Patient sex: M
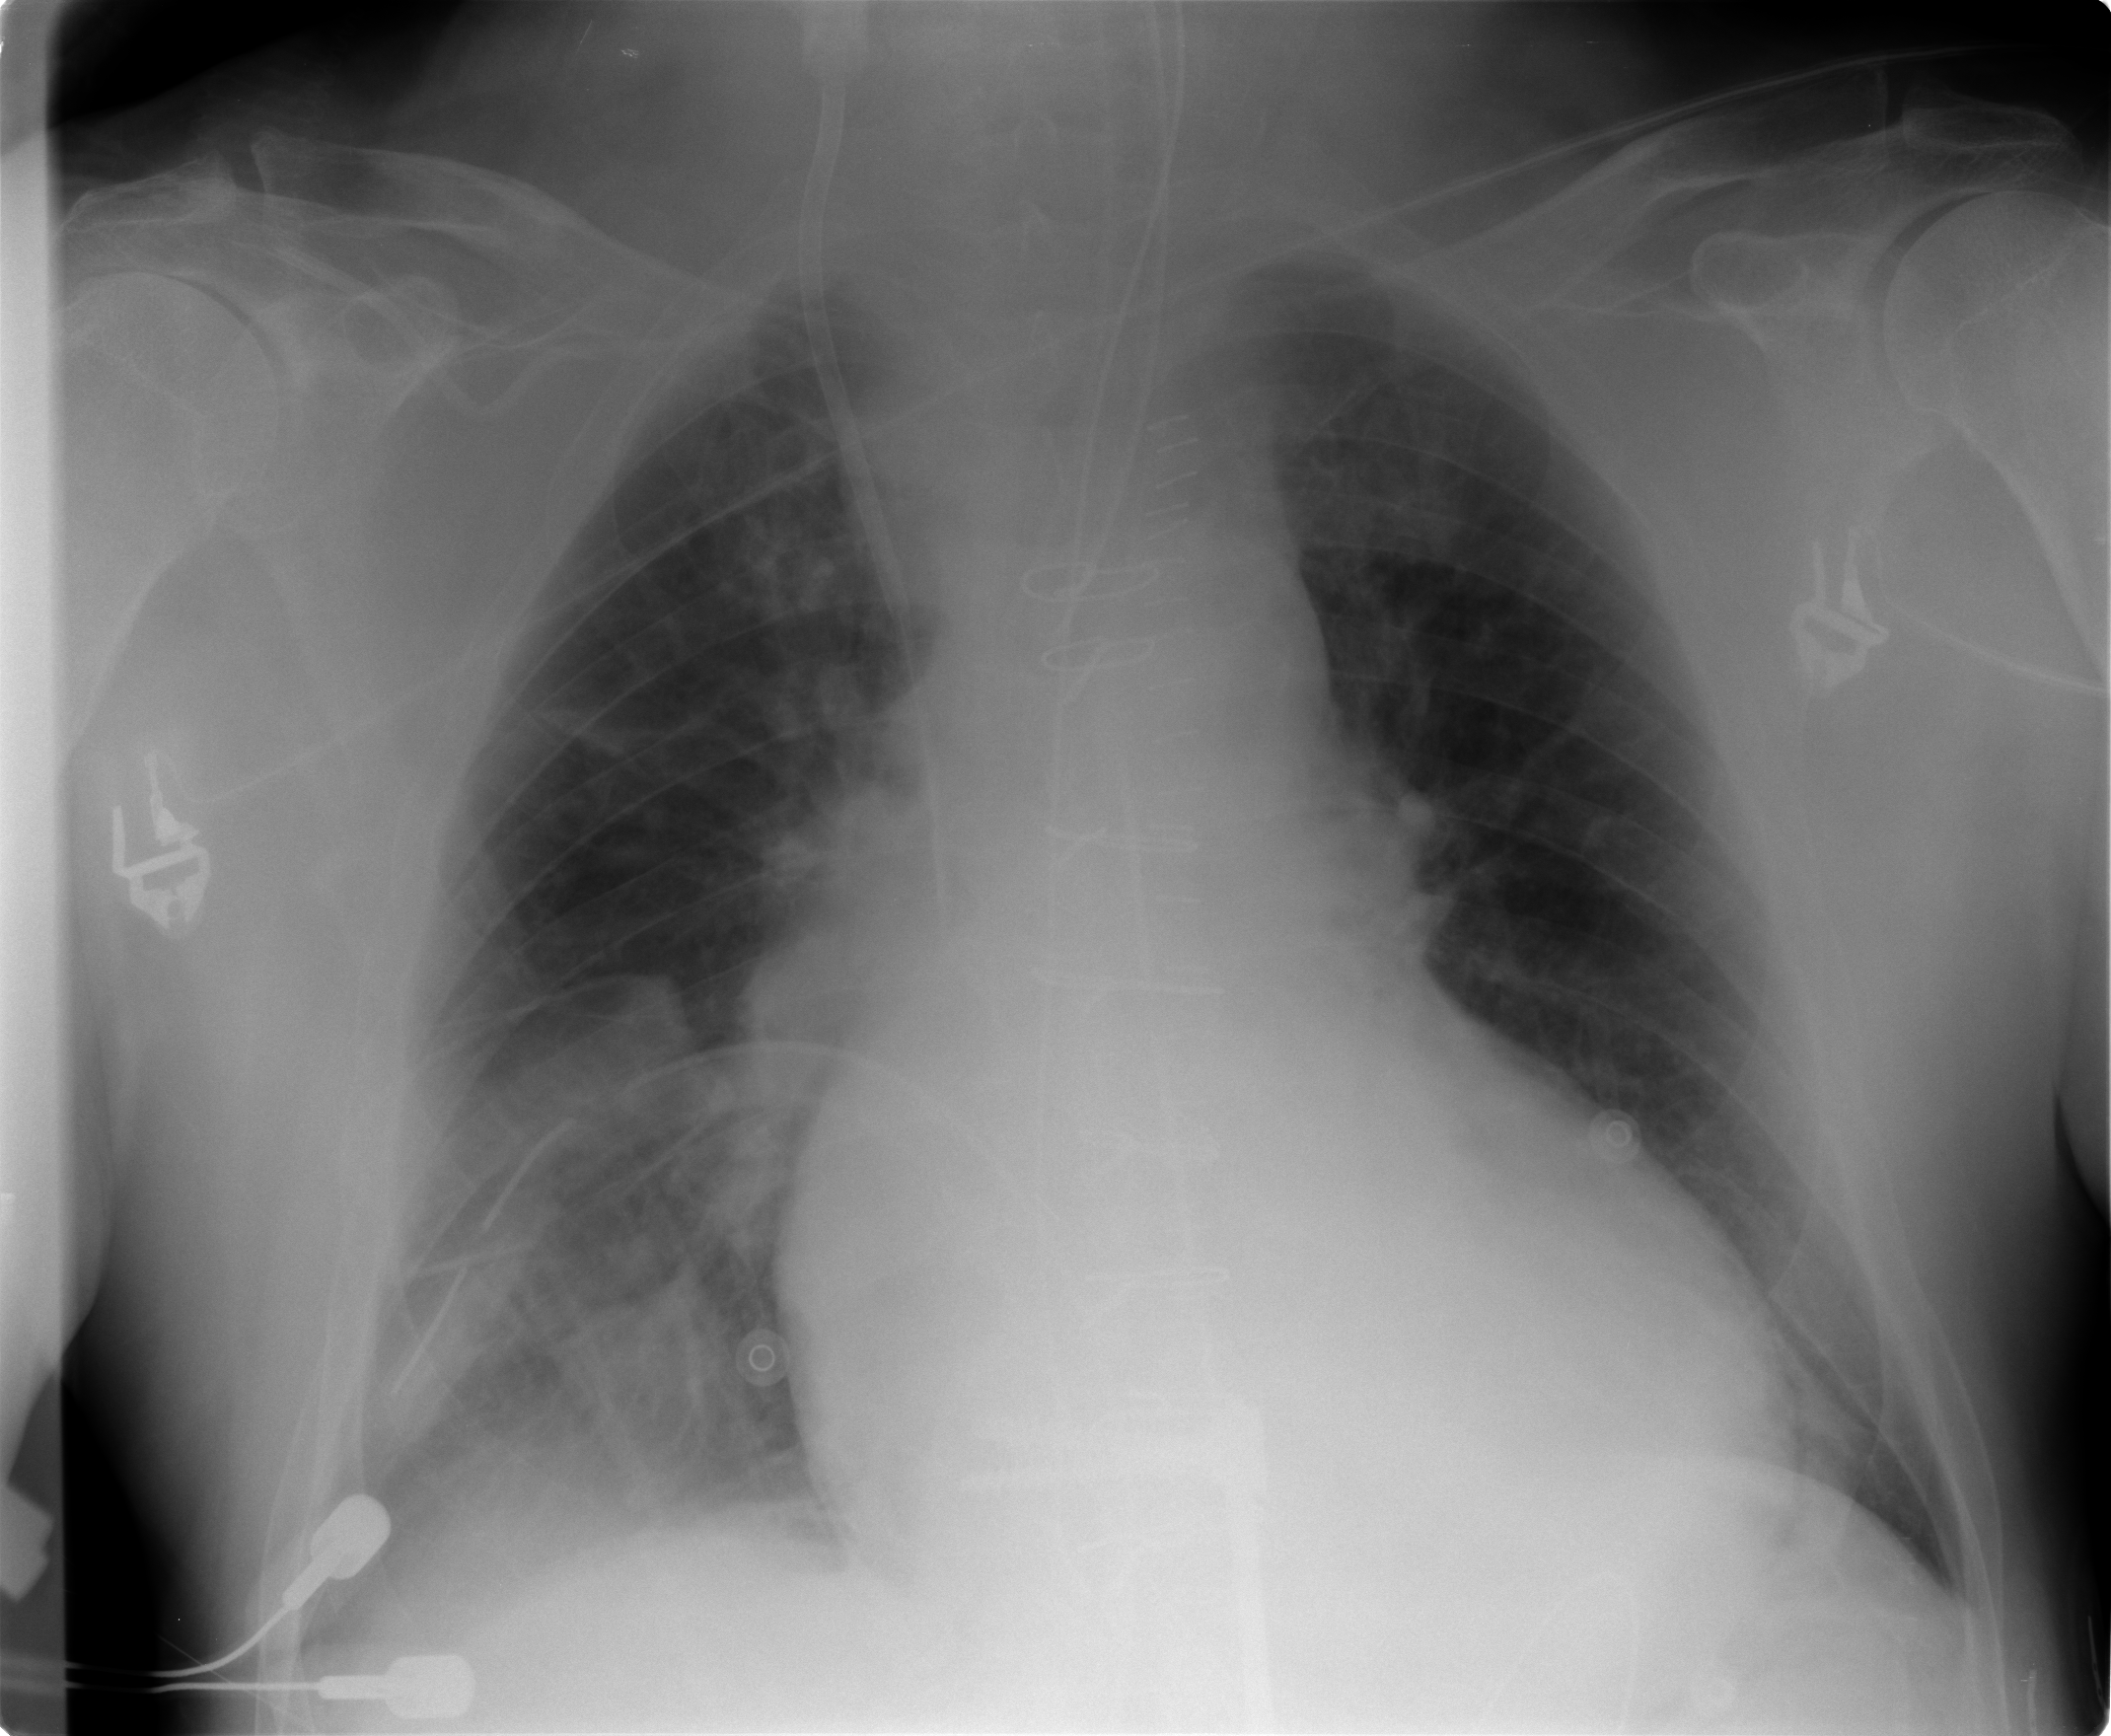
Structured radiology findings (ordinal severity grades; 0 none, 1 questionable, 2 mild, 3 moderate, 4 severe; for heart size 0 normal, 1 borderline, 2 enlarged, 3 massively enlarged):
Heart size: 2
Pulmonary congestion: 1
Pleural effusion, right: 1
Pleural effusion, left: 0
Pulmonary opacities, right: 0
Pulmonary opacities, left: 0
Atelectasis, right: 2
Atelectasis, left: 0